Question: I have customised a menu in Google Spreadsheet using Google Apps Script.
The problem I have is that all the helper functions I am using are listed when I press Script Manager.
I would like to hide them, I have read that if I put an underscore at the end of the function name, but it didn't work.
From <URL> they say that the underscore at the end makes that the function is only callable from another function and not the editor, but as you can see in the image, it is not working for me:

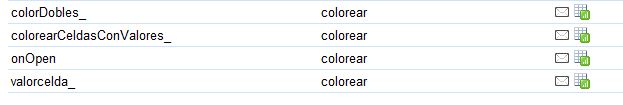
Answer: The underscore does nothing more than inhibit the function from showing in the Run from Script Editor dropdown.
> Running functions. Any function can be invoked directly from the Script Editor, except those with a name that ends with an underscore, which can only be called from other functions.
You cannot hide code in the script editor.